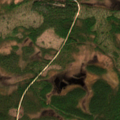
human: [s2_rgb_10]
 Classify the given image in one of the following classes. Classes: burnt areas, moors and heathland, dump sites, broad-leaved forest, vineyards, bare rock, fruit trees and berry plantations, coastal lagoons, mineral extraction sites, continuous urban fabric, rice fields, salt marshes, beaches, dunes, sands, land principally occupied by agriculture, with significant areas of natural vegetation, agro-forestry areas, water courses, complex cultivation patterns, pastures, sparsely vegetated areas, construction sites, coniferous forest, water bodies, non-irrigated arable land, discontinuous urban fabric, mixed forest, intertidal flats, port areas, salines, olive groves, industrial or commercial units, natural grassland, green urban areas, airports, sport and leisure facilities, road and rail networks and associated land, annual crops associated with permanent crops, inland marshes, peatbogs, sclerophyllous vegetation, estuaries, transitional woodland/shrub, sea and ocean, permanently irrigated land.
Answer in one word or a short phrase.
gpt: coniferous forest, transitional woodland/shrub, peatbogs